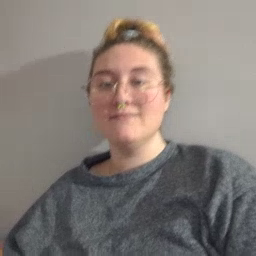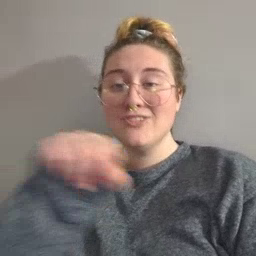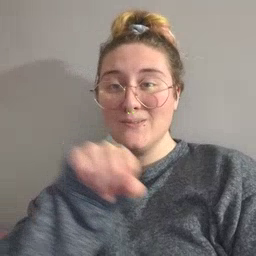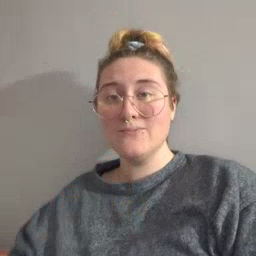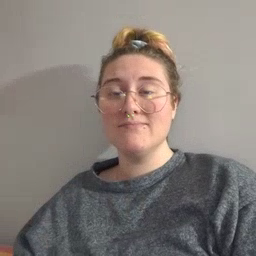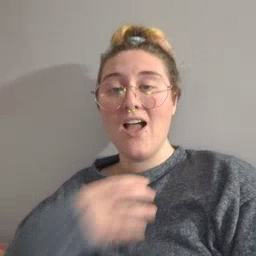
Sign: shoe